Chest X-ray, AP view. Patient: 52 years old, sex F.
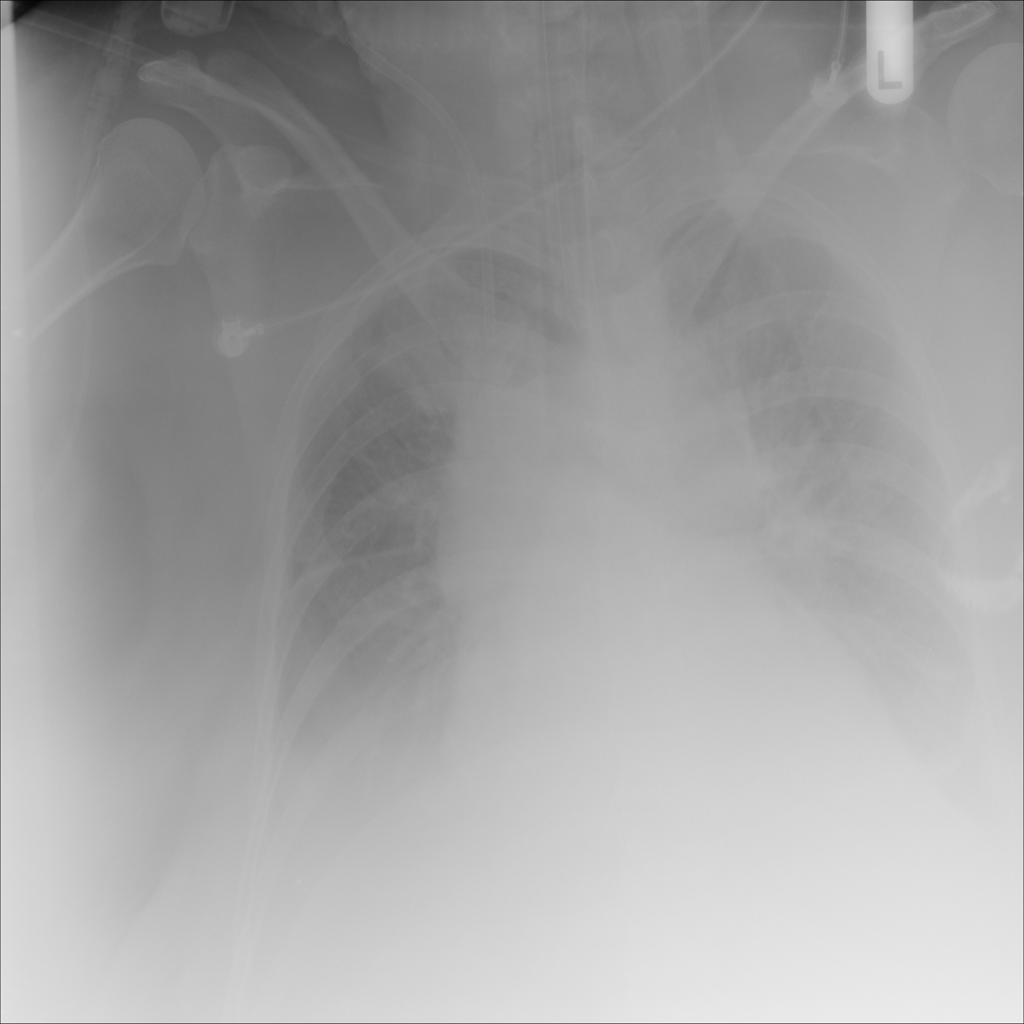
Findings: Effusion